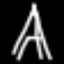
Label: The Eiffel Tower